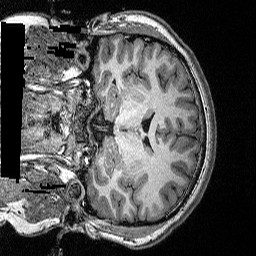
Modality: T1w
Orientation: coronal
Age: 25
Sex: male
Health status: ill
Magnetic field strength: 3 T
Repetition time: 2.53 s
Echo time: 0.00331 s